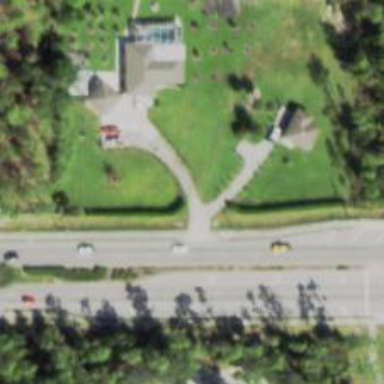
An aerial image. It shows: Driveway.